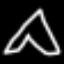
Label: The Eiffel Tower